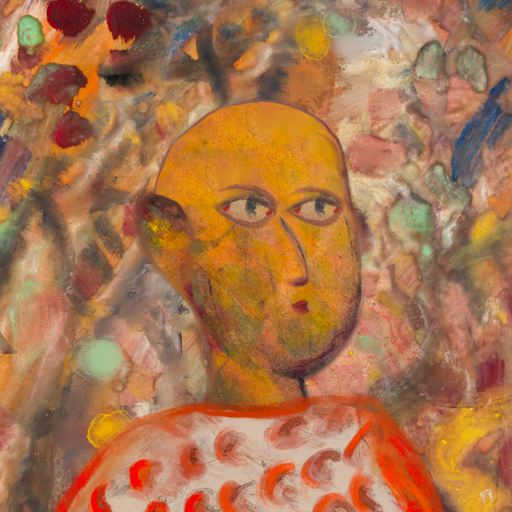
Background: Mother_And_Son_Mother, Head And Neck Side: Gypsy_Mother, Face Side: GypsyMother, Bust: Rupkatha, Hair Side: Blank, Head Accessory: Blank, Second Necklace: Blank, Necklace: Blank, Baby: Blank